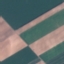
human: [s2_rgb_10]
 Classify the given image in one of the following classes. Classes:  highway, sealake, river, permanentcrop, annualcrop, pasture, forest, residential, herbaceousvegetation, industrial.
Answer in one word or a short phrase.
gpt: AnnualCrop